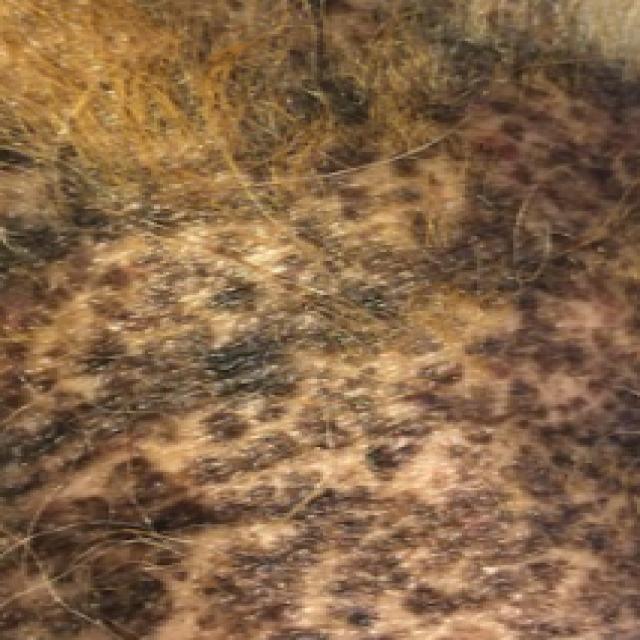
Canine demodicosis (Demodex mange) — caused by Demodex canis mites. Presents with alopecia, follicular papules, pustules, and comedones. Often localized on face and forelimbs.